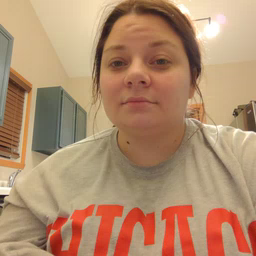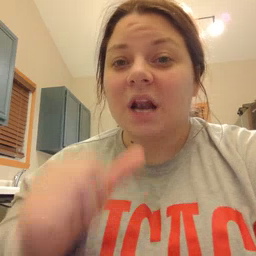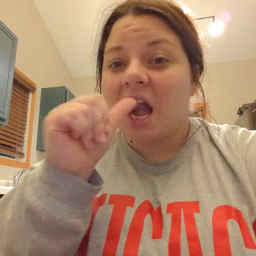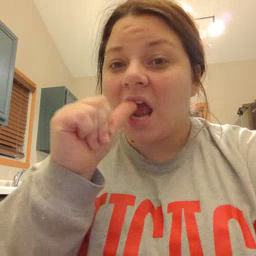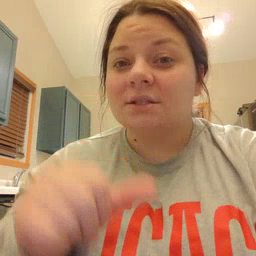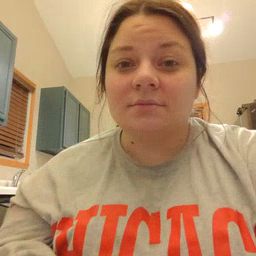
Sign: nuts